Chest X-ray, AP view. Patient: 46 years old, sex M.
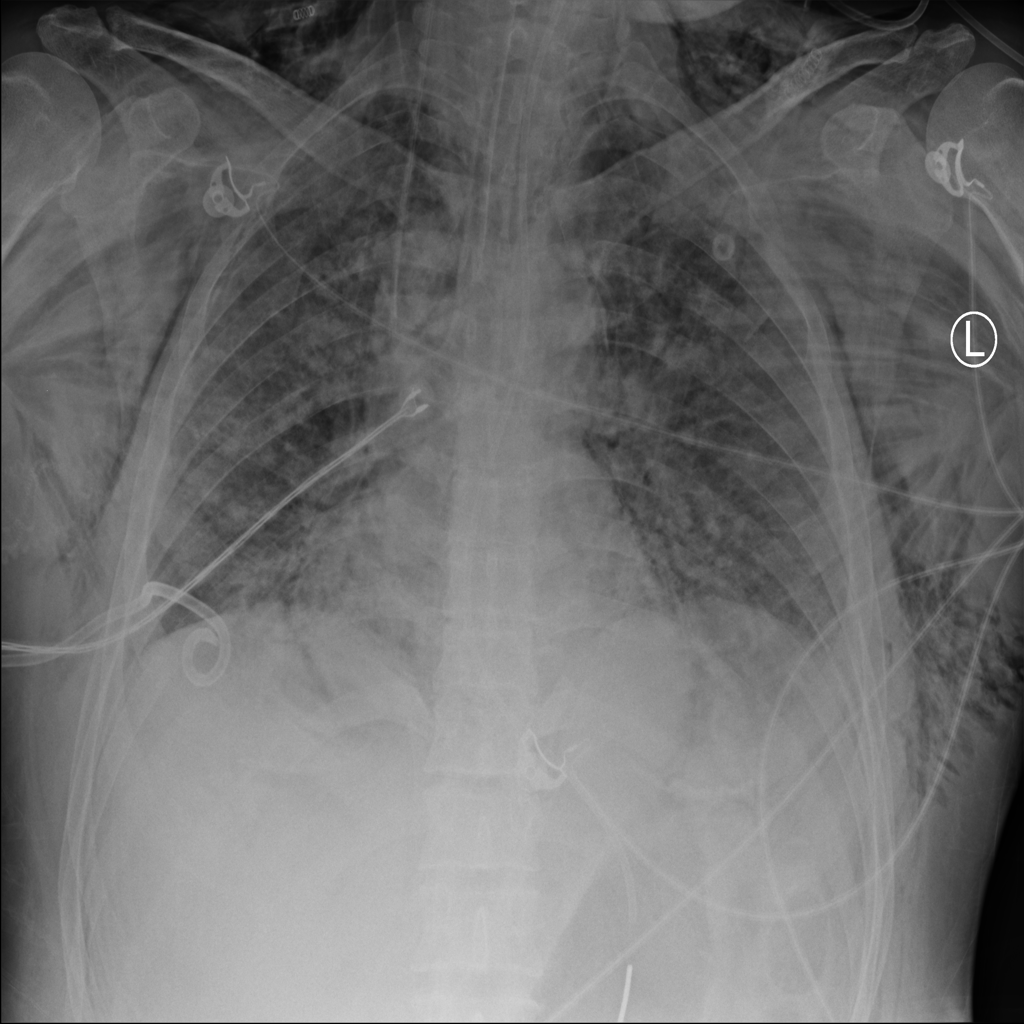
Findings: Emphysema, Infiltration